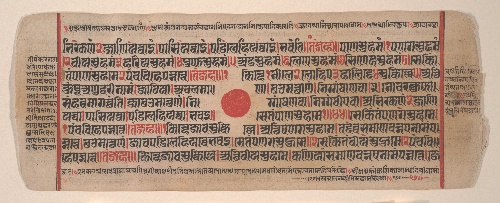
Artist: Bhadrabahu
Artist bio: Indian, died ca. 356 BCE
Date: 15th century
Object type: Folio
Classification: Paintings
Medium: Ink, opaque watercolor, and gold on paper
Culture: India (Gujarat)
Dimensions: (Average size .1–.71): 4 1/2 x 11 3/8 in. (11.4 x 28.9 cm)
Department: Asian Art
Credit line: Bequest of Cora Timken Burnett, 1956
Accession year: 1957
Repository: Metropolitan Museum of Art, New York, NY